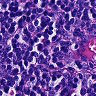
Metastatic tissue present: no